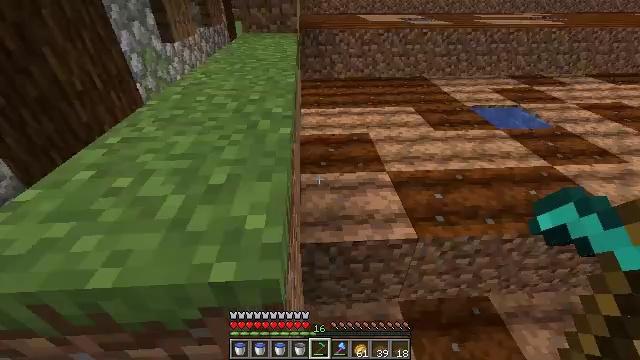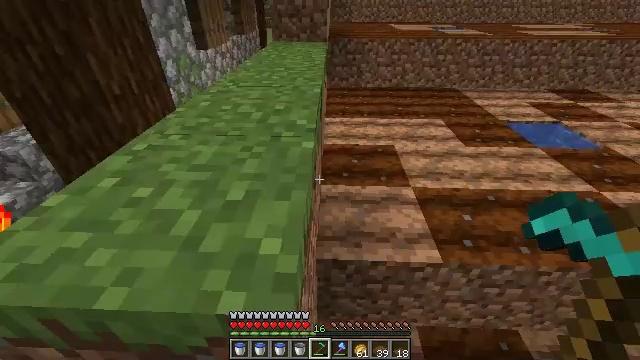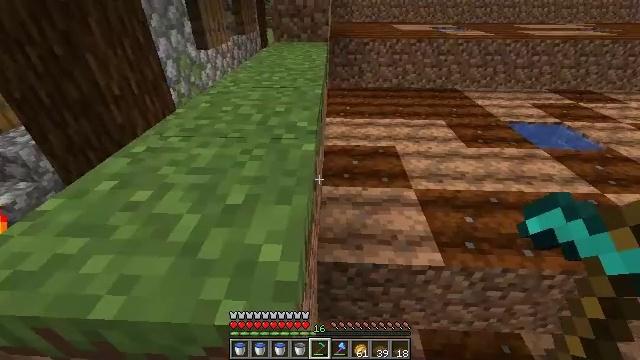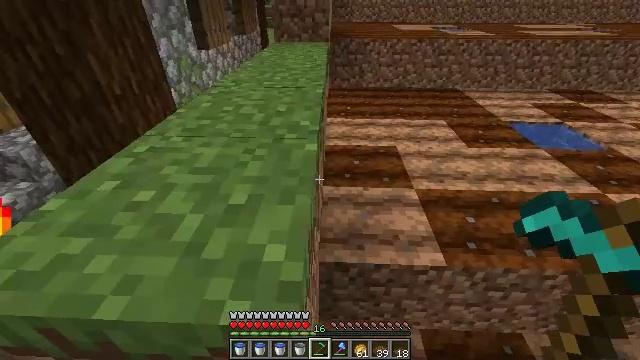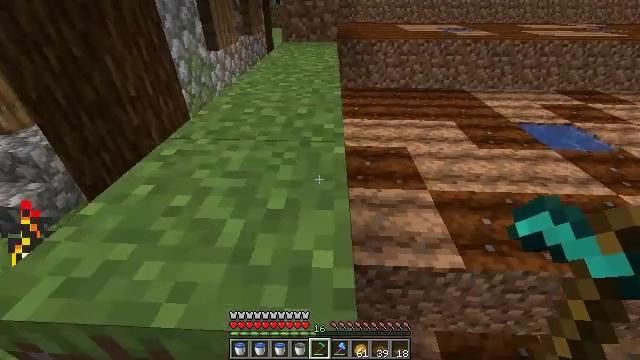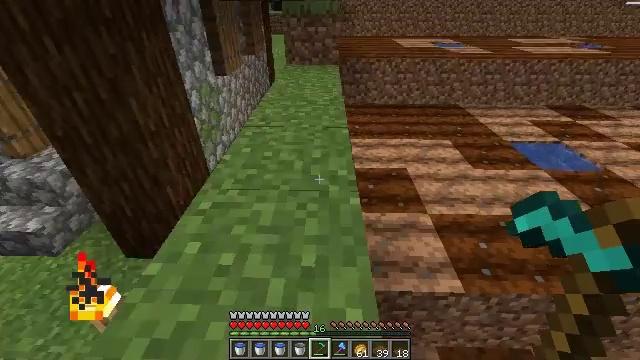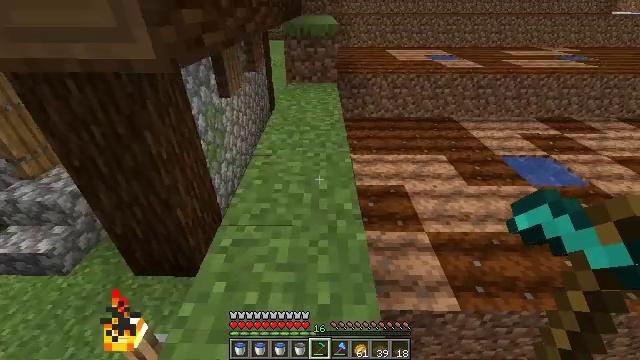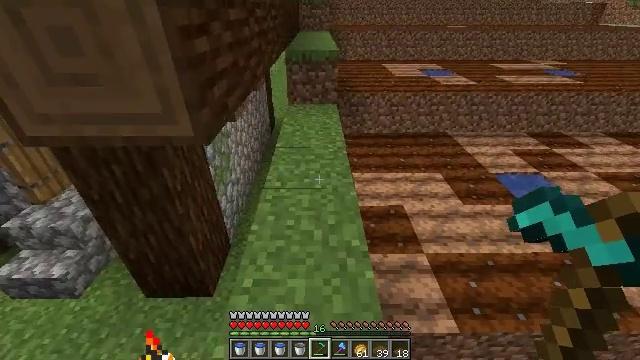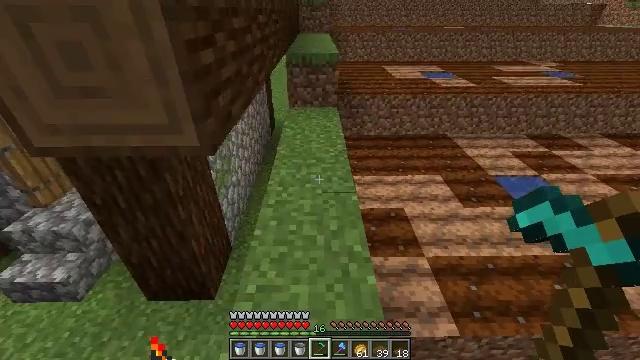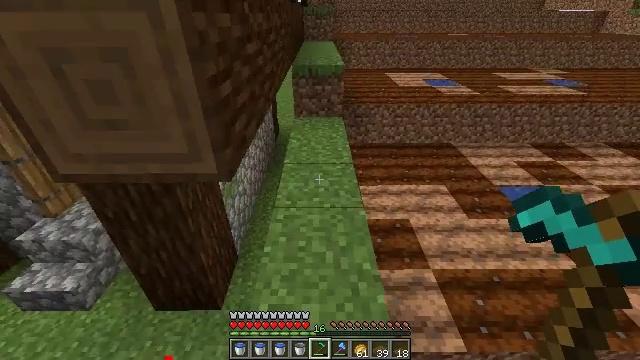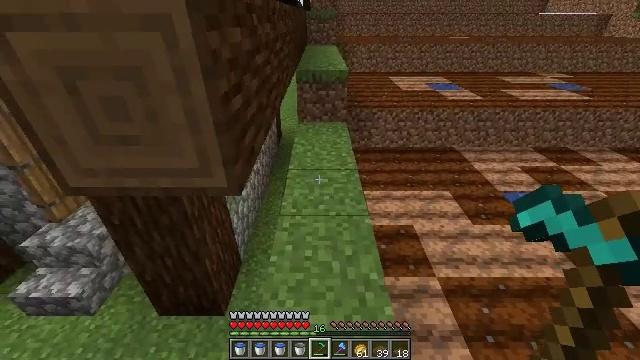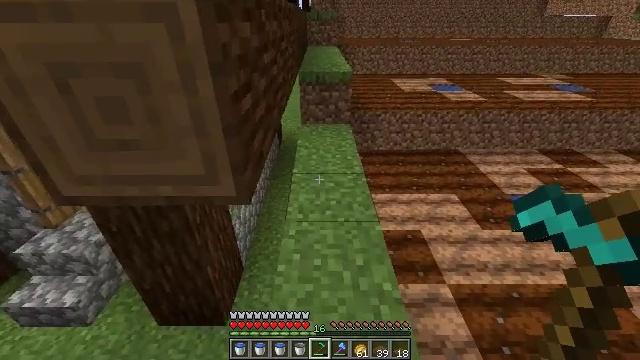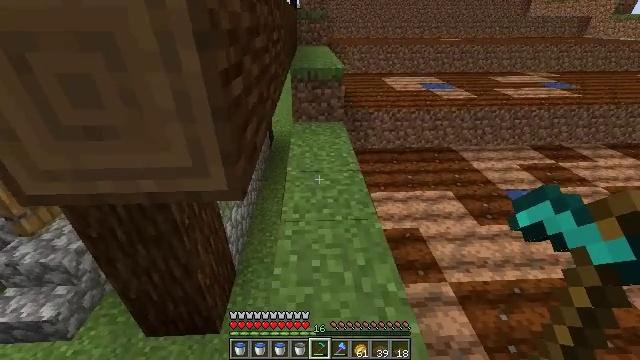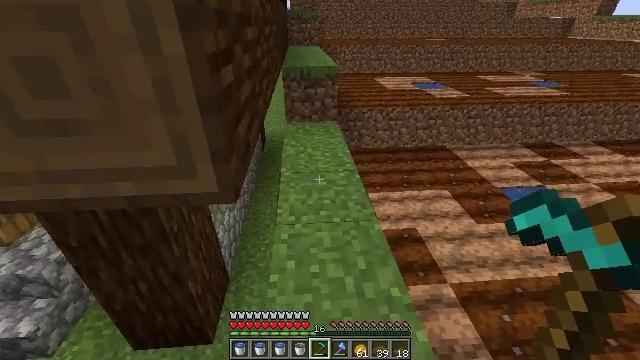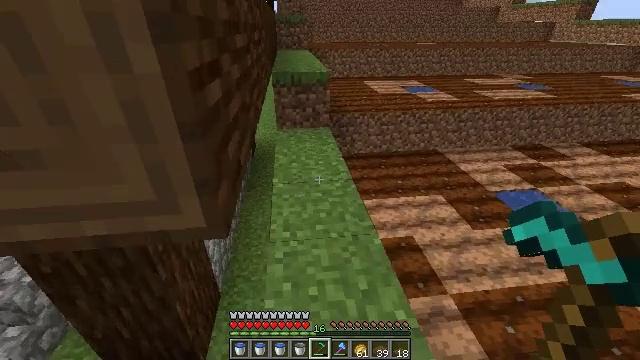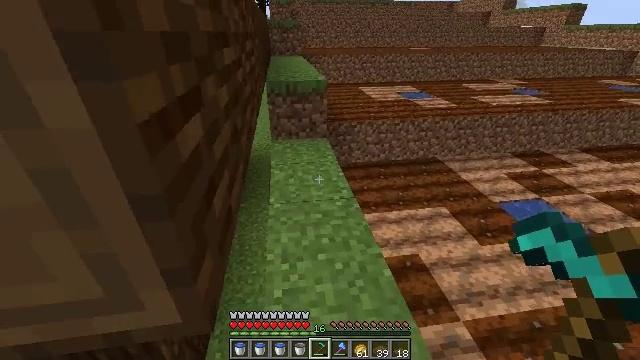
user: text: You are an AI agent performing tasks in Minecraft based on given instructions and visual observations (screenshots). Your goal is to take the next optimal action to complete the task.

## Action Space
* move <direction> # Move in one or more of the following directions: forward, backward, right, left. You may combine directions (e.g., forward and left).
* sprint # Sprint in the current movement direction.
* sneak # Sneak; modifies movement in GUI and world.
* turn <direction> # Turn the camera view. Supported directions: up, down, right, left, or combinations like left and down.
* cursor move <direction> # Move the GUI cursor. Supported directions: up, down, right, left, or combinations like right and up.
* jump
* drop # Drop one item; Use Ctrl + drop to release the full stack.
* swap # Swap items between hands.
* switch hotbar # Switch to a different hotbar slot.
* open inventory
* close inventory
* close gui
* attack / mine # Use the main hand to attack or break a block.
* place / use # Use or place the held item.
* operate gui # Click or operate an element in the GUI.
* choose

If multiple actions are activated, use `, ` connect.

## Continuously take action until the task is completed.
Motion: motion action
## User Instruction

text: Dig up potatoes from the soil.
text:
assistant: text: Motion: move forward, turn left and up
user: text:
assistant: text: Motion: move forward
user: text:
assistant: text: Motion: move forward and move left
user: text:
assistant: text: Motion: move forward and move left
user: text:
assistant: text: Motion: move forward and move left, turn right, jump
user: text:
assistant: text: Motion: move forward and move left, turn right, jump
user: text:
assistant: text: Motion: move forward, turn right, jump
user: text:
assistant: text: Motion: move forward, jump
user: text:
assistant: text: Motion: move forward
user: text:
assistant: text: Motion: move forward
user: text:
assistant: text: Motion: move forward
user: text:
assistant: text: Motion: move forward, turn right
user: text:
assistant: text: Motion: move forward, turn right
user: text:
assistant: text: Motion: move forward, turn right
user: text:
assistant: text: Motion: move forward, turn right
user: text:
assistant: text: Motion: move forward
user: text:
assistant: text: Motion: move forward
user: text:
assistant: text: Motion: move forward
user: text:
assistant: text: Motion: move forward
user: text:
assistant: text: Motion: move forward
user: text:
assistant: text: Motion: move forward
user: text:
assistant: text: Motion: move forward, sprint, turn left
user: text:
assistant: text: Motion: move forward, sprint, turn left
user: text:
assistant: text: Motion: move forward, sprint, turn left
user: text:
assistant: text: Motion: move forward
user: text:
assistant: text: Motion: move forward, turn left
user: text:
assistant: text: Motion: move forward
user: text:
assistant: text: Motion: move forward, sprint, turn left
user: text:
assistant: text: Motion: move forward, sprint
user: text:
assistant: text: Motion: move forward, sprint